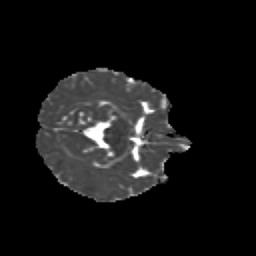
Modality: MD
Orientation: axial
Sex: female
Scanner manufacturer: siemens
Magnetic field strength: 3 T
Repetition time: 5 s
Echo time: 0.071 s